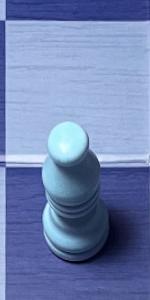
Label: Bishop_White